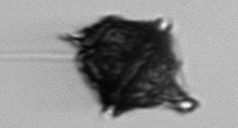
Label: Gonyaulax